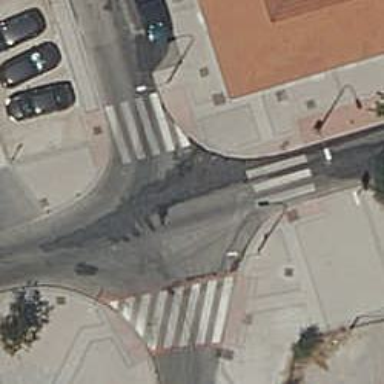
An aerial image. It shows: Pedestrian crossing with zebra markings on footway.